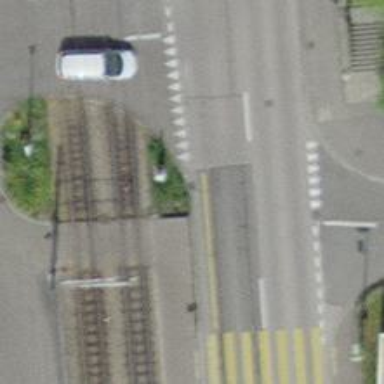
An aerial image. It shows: Footway.